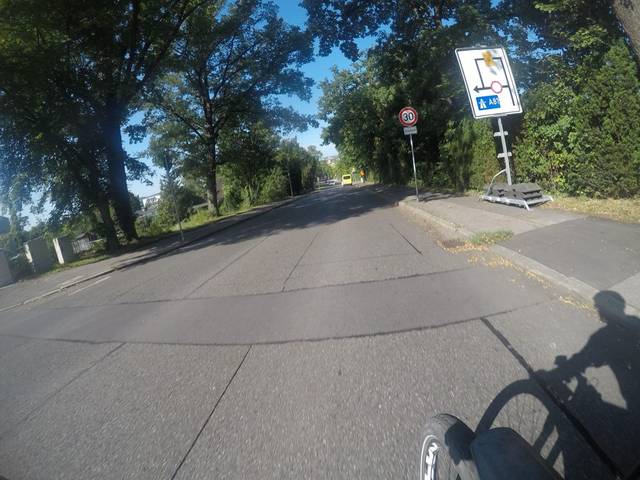
Region: Germany
Coordinates: 48.713, 9.019